Interaction volume radius: 10 \u00c5
Interaction volume height: 50 \u00c5
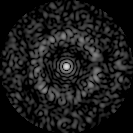
Disorder parameter: 0.8098